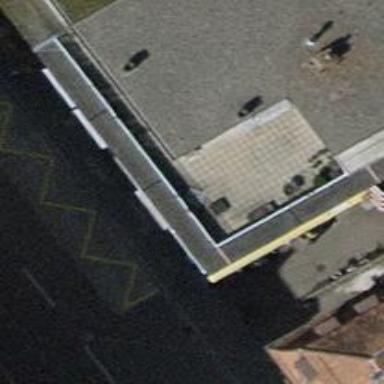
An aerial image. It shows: Café.